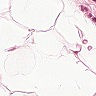
Metastatic tissue present: no